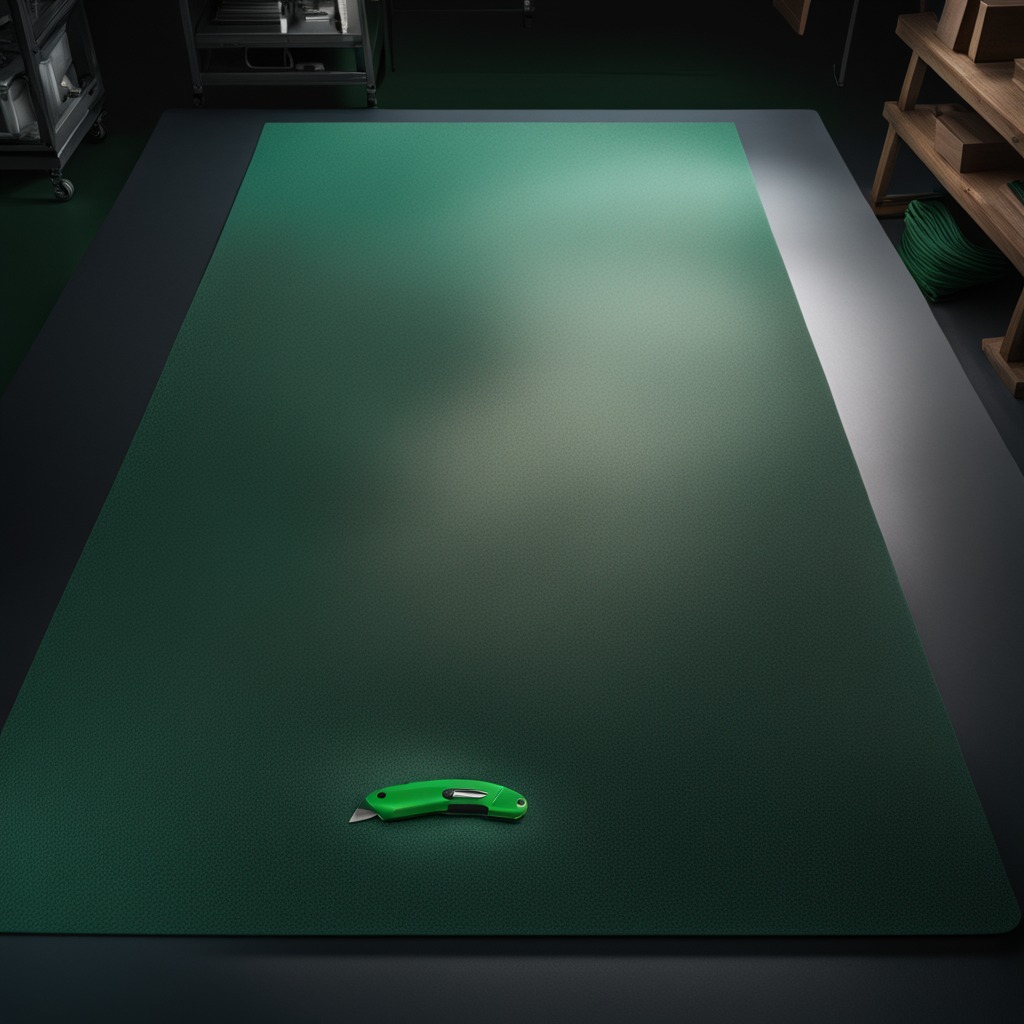
A utility knife is lying on a clean granite tabletop covered with a green rubber mat inside a workshop at night dim ambient light soft shadows worn but beneath the mat